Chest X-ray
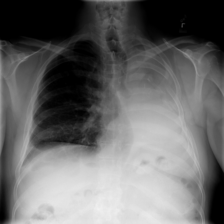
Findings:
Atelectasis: negative
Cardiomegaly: negative
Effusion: negative
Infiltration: negative
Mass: negative
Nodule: negative
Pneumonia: negative
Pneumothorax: negative
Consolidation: negative
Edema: negative
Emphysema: negative
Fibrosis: negative
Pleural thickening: negative
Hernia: negative